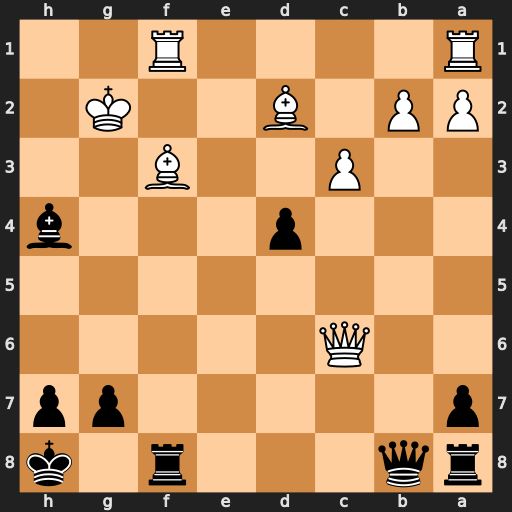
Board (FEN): rq3r1k/p5pp/2Q5/8/3p3b/2P2B2/PP1B2K1/R4R2
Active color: b
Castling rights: -
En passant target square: -
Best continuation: Qg3+ Kh1 Qh3+ Kg1 Bg3